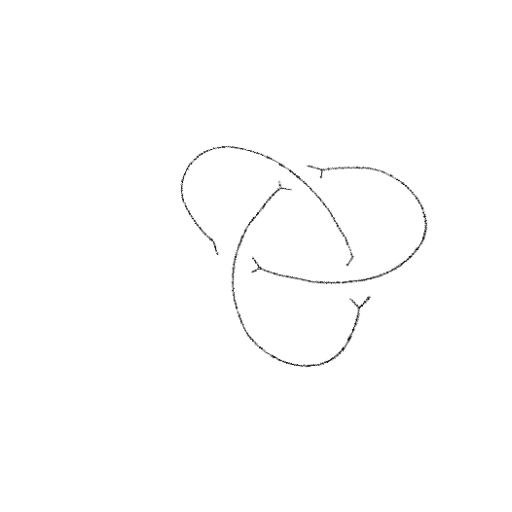
Crossing number: 3